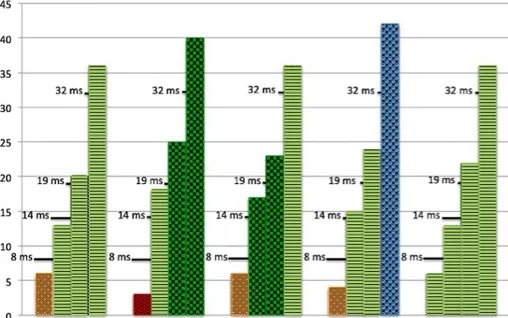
Griffiths III age equivalent (AE) scores at 8, 14, 19, 32 months of chronological age. The bars, representing the AE score at each evaluation, are colored differently in accordance with the standard deviation of the Developmental Quotient from the norm.
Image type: chart (chart)